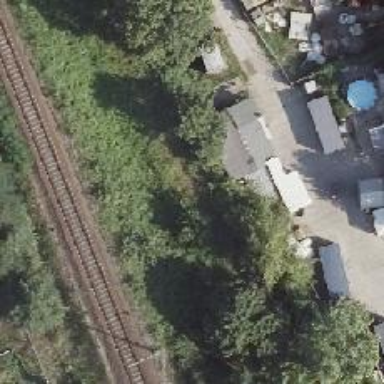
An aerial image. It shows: Abandoned railway.